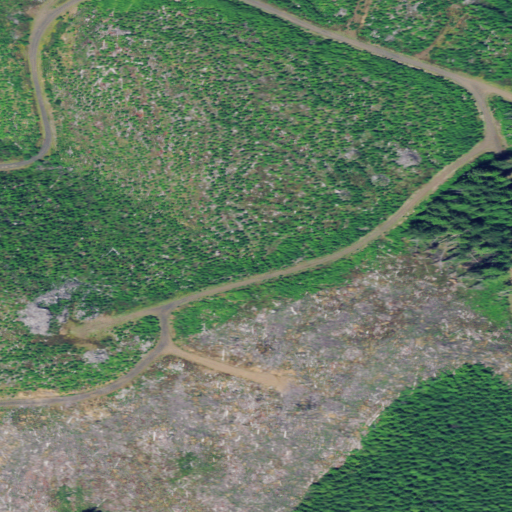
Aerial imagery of mountain in Oregon named Sister Green Mountain containing shrub, grassland, and evergreen forest